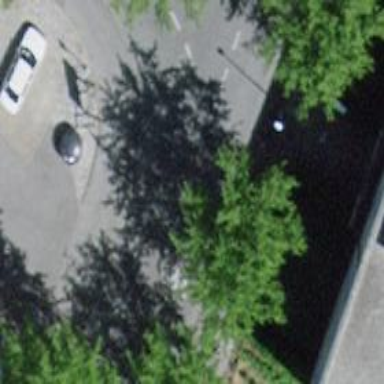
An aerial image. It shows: Asphalt footway with unmarked crossing and traffic calming table.